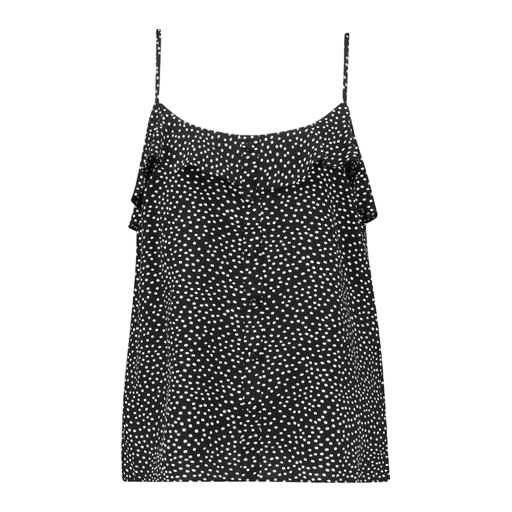
black printed cami, black and white patterned tank top, white dotted tank, white background